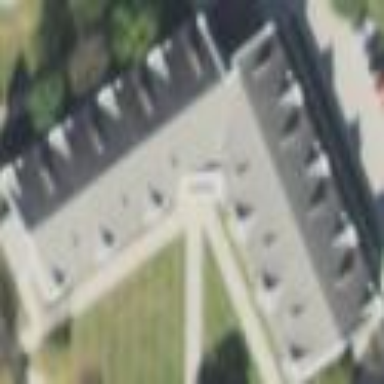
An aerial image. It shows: Dormitory building.